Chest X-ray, PA view. Patient: 45 years old, sex M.
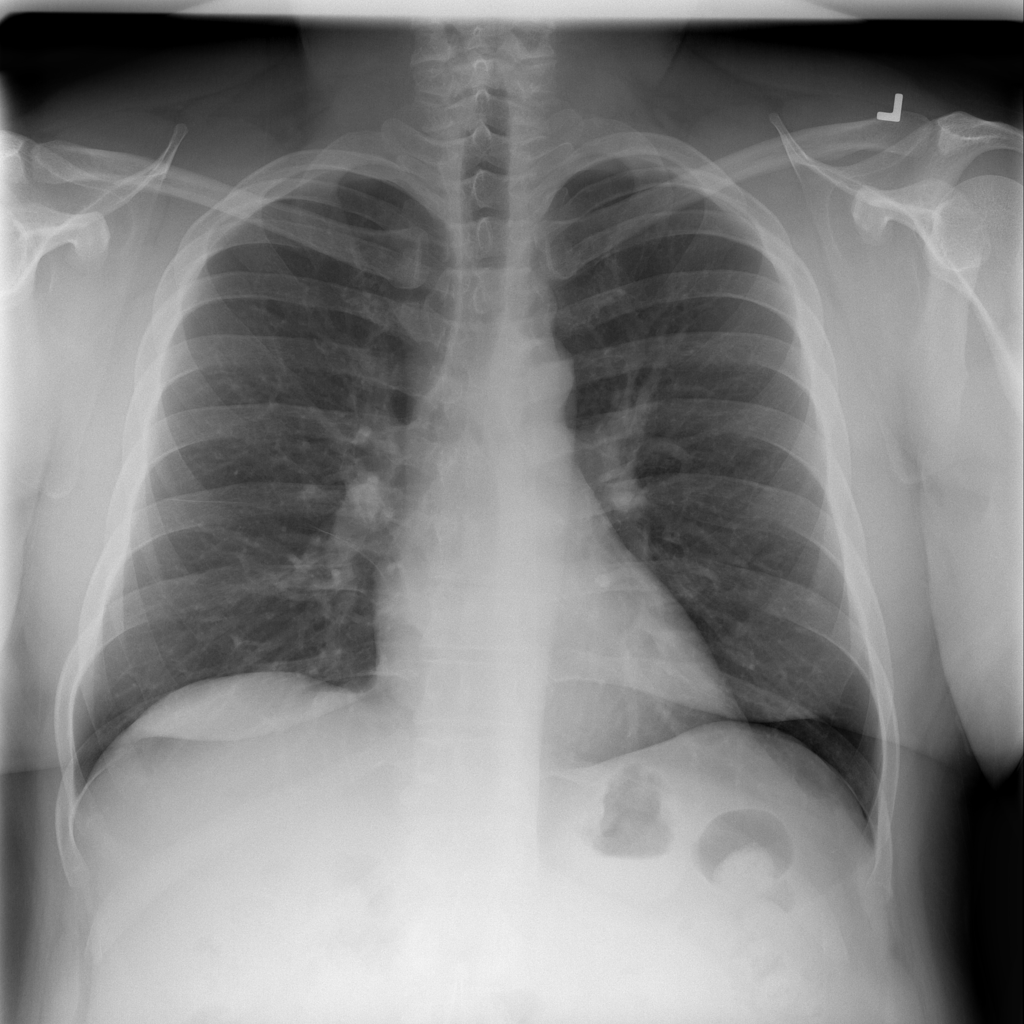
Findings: No Finding